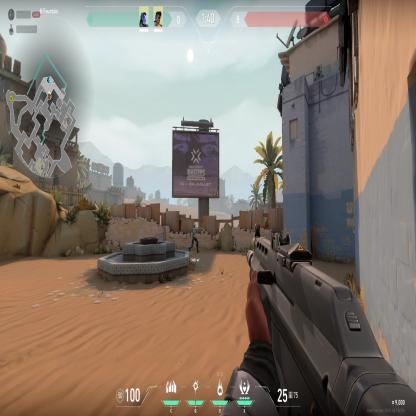
Label: teammate